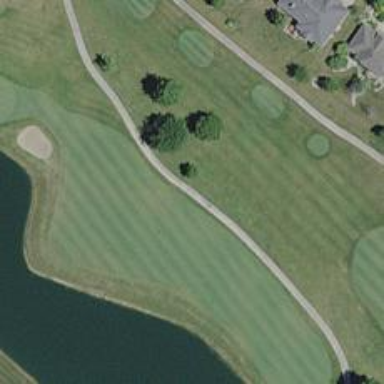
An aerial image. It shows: Pathway for golfing.